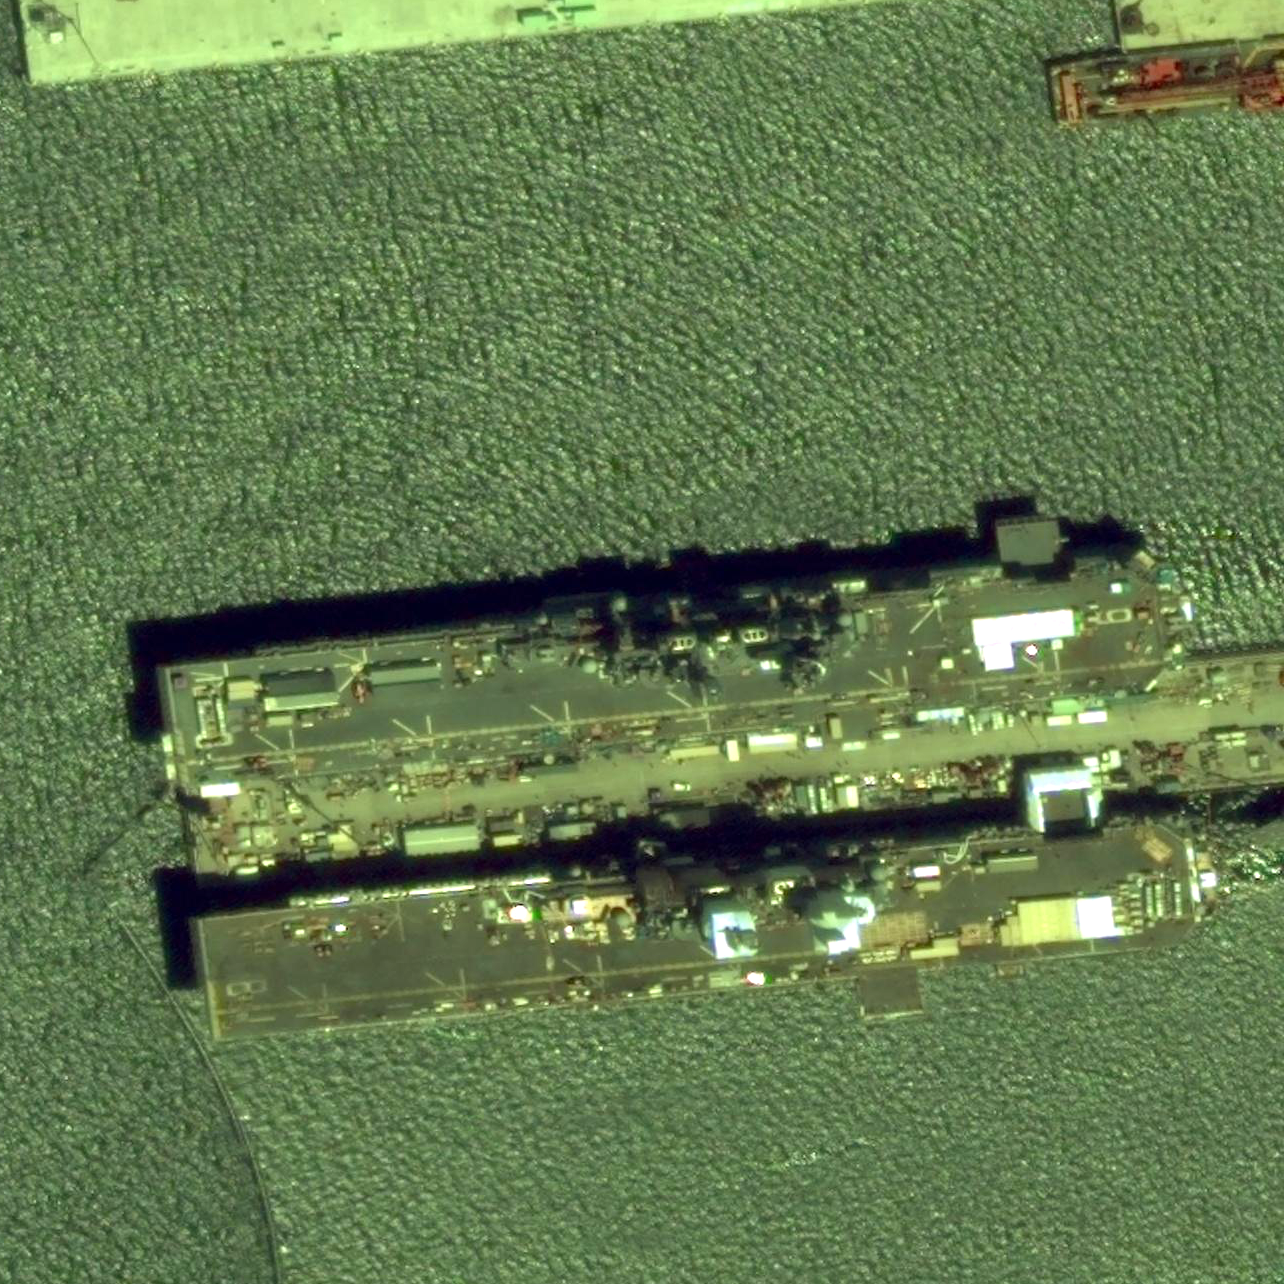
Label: assault